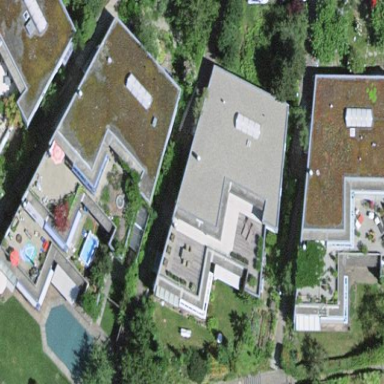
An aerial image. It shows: Terrace building.